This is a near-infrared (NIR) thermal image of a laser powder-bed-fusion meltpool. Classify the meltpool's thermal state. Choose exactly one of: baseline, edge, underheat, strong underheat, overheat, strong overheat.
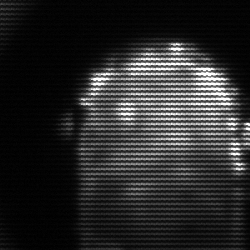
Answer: baseline